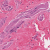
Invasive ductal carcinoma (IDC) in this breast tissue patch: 0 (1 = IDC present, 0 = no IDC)